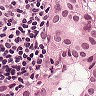
Metastatic tissue present: yes